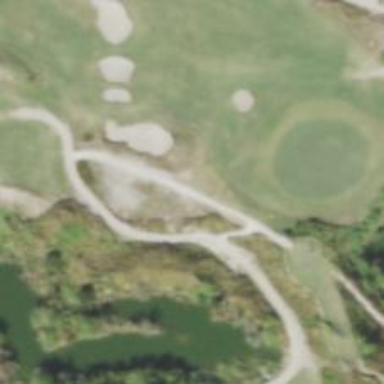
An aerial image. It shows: Path for both roads and golfers.